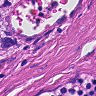
Metastatic tissue present: yes